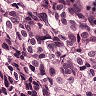
Metastatic tissue present: yes